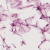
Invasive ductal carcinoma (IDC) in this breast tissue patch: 0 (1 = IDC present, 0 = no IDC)